Question: I have a problem with my code and I hope you can help me.
I have a form in which you have to select the maximum size of a Disk and the relatives Disk's numbers.
The sum of each disk's numbers can't be greater than the size of the relative disk. (Please see the image)

I tried lot of things but I problems with the form (classes, query etc).
'''
function check_number23() {
let ProjectName = document.getElementById("resultsprojectname").innerHTML;
var sizediskN1 = document.getElementsByClassName("sizediskN1");
var value = Object.keys(sizediskN1).length;
var disksizeN = document.getElementsByClassName("disksizeN");
var disksizeNkey = Object.keys(disksizeN).length;
for (var h = 0; h < value; h++) {
var storagevalue = +sizediskN1[h].value;
}
alert(storagevalue);
for (var j = 0; j < disksizeNkey; j++) {
var storagemax = document.getElementsByClassName("disksizeN")[j].value;
if (storagevalue - storagemax <= 0) {
result = storagevalue + " GiB of Standard Partitions can be used.";
document.getElementsByClassName("negativenumberchecker23")[h].innerHTML = result;
} else {
result = storagevalue + " GiB of Standard Partitions can't be used. Insert a new value.";
alert(result);
sizediskN1[h].value = '0';
}
}
}
'''
'''
<label>Disk Size (GiB)</label> <input class="form-control disksizeO" type='number' min="1" onchange="check_numberDSKSizeO(this)" name='disksizeO[]' oninput="validity.valid||(value='0');" value='0' />
<label>Size (GiB):</label>
<input type='number' min="0" oninput="validity.valid||(value='0' onchange=" check_number23(this) " name='sizediskN1[]' class='sizediskN1 form-control'>
'''
I hope my problem is clear... Please help..
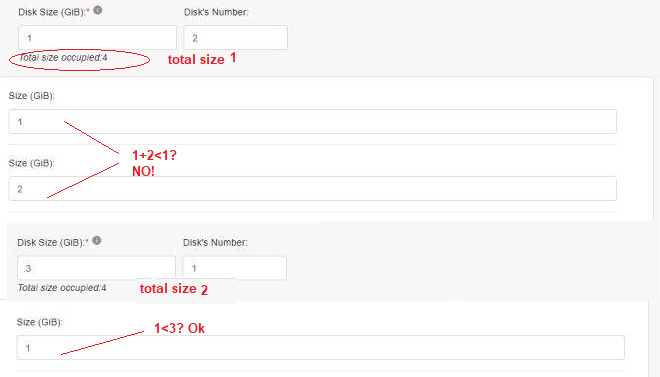
Answer: Here's a little snippet that checks values from two disks, and compares them to the total disk space available.
Please note, that it has to be modified to work with ANY number of size inputs and with ANY number of disks.
'''
const inpDiskSize = document.getElementById('disk-size')
const inpSize1 = document.getElementById('size1')
const inpSize2 = document.getElementById('size2')
let checkDisplay = true
// checking values and returning TRUE/FALSE
const checkValues = (dSize, sizeArr) => {
return dSize >= sizeArr.reduce((a, c) => a + c, 0)
}
// transforming data from UI to the checking function
const changeEvent = (inpDiskSize, inpSizeArr) => {
return checkValues(inpDiskSize.value, inpSizeArr.map(e => Number(e.value) || 0))
}
// displaying text
const displayText = (d) => {
let r = ''
if (d) {
r = "You can have these partitions."
} else {
r = "You can NOT have these partitions."
}
document.getElementById('checkDisplay').textContent = r
}
// change event listener registrations
inpDiskSize.addEventListener('change', function(e) {
displayText(changeEvent(inpDiskSize, [inpSize1, inpSize2]))
})
inpSize1.addEventListener('change', function(e) {
displayText(changeEvent(inpDiskSize, [inpSize1, inpSize2]))
})
inpSize2.addEventListener('change', function(e) {
displayText(changeEvent(inpDiskSize, [inpSize1, inpSize2]))
})
'''
'''
<label>Disk Size (GiB)</label>
<input id="disk-size" class="form-control disksizeO" type='number' min="1" name='disksizeO[]' oninput="validity.valid||(value='0');" value='0' />
<br />
<label>Size1 (GiB):</label>
<input id="size1" type='number' min="0" oninput="validity.valid||(value='0')" name='sizediskN1[]' class='sizediskN1 form-control' />
<br />
<label>Size2 (GiB):</label>
<input id="size2" type='number' min="0" oninput="validity.valid||(value='0')" name='sizediskN1[]' class='sizediskN1 form-control' />
<br />
<br />
<div id="checkDisplay"></div>
'''
# EDIT
I suggested that this should/could be solved differently.
Here's the snippet:
'''
const msgArr = [
'You can NOT have this configiration',
'You can have this configiration'
]
// array of disk objects
const disks = [{
diskId: 0,
maxSize: 5,
rels: [{
size: 1
}, {
size: 2
}],
msg: 'You can have this configiration'
}, {
diskId: 1,
maxSize: 3,
rels: [{
size: 3
}, {
size: 4
}],
msg: 'You can NOT have this configiration'
}]
// displaying the disks (creating an HTML template and
// appending it to the DOM)
function render(disks) {
let html = ''
disks.forEach(disk => {
html += '<h4>DISK ${disk.diskId}</h4>'
html += '<label for="disk-${disk.diskId}">disk-${disk.diskId}<input id="disk-${disk.diskId}" class="size-input" data-diskId="${disk.diskId}" type="number" value="${disk.maxSize}"/></label><br />'
disk.rels.forEach((rel, i) => {
const relId = 'disk-${disk.diskId}-rel-${i}'
html += '<label for="${relId}">${relId}<input id="${relId}" class="disk-rel size-input" data-diskId="${disk.diskId}" data-relId="${i}" type="number" value="${rel.size}"/></label><br />'
})
html += '<br />'
html += '<div class="message">${disk.msg}</div>'
html += '<br />'
})
document.getElementById('disksContainer').innerHTML = html
addEventListenersToInputs('.size-input')
}
// rendering the disks first time
render(disks)
// adding event listeners to input fields
function addEventListenersToInputs(selector) {
const inputs = document.querySelectorAll(selector)
inputs.forEach(e => {
e.addEventListener('change', function(e) {
const diskId = this.getAttribute('data-diskId')
updateValues(diskId, disks)
render(disks)
})
})
}
// checking a single disk
function checkValue(disk) {
return disk.rels.reduce((a, c) => a + Number(c.size), 0) <= disk.maxSize
}
// mutate the disks object
function updateValues(diskId, disks) {
const els = document.querySelectorAll('[data-diskId="${diskId}"]')
const disk = disks.find(e => {
return Number(e.diskId) === Number(diskId)
})
els.forEach(el => {
if (el.getAttribute('id') === 'disk-${disk.diskId}') {
disk.maxSize = el.value
} else {
disk.rels[Number(el.getAttribute('data-relId'))].size = el.value
}
})
disk.msg = msgArr[Number(checkValue(disk))]
}
'''
'''
<div id="disksContainer"></div>
'''
The main difference with the previous solution is that the disks are note set in the DOM, but they are "kept" in a JavaScript array of objects. The HTML displayed is a JS "template" that is appended to the DOM - you can change it easier (the JS is not fully decoupled from the DOM, though).
This solution works with ANY number of disks containing ANY number of related partitions.
The code may be a bit longer than the first solution and seem to have more complexity, but it's because the HTML was put in the JS, and it had to work with multiple/any number of disks.
# EDIT 2
And then there's something completely different: a modern JS framework.
## VueJS
'''
Vue.component('disk', {
props: ['disk'],
data() {
return {
valid: 1,
msg: [
'You can NOT have this configuration.',
'You can have this configuration.'
]
}
},
template: '
<div>
<button @click="$emit('remove-disk', disk.id)">REMOVE DISK</button><br />
<input type="number" :value="disk.maxSize" @change="setValue($event.target.value, 0)"/><button @click="addRel()">Add rel</button><br />
<div :key="rel.id" v-for="rel in disk.rels">
<input type="number" :value="rel.size" @change="setValue($event.target.value, rel.id)"/><button @click="removeRel(disk.id, rel.id)">REMOVE THIS REL</button>
</div><br />
{{msg[valid]}}
</div>',
methods: {
setValue(val, relId) {
const emitVal = {
val: val,
diskId: this.disk.id,
relId: relId
}
this.$emit('set-value', emitVal)
this.valid = this.checkValues()
},
checkValues() {
return Number(this.disk.rels.reduce((a, c) => {
return a + Number(c.size)
}, 0) <= this.disk.maxSize)
},
addRel() {
this.$emit('add-rel', this.disk.id)
},
removeRel(diskId, relId) {
this.$emit('remove-rel', {
diskId,
relId
})
this.valid = this.checkValues()
}
}
})
new Vue({
el: "#app",
data: {
disks: []
},
methods: {
addDisk() {
const newDisk = {
id: Date.now(),
maxSize: 0,
rels: []
}
this.disks.push(newDisk)
},
addRel(id) {
this.disks.find(e => e.id === id)
.rels.push({
id: Date.now(),
size: 0
})
},
removeDisk(id) {
this.disks = this.disks.filter(e => e.id !== id)
},
removeRel({
diskId,
relId
}) {
const disk = this.disks.find(e => e.id === diskId)
disk.rels = disk.rels.filter(e => e.id !== relId)
},
setValue({
val,
diskId,
relId
}) {
const disk = this.disks.find(e => e.id === diskId)
if (relId === 0) {
disk.maxSize = val
} else {
const rel = disk.rels.find(e => e.id === relId)
rel.size = val
}
}
}
})
'''
'''
<script src="https://cdnjs.cloudflare.com/ajax/libs/vue/2.5.17/vue.js"></script>
<div id="app">
<button @click="addDisk">ADD DISK</button>
<div v-for="disk in disks">
<disk :key="disk.id" :disk="disk" @add-rel="addRel($event)" @set-value="setValue($event)" @remove-disk="removeDisk($event)" @remove-rel="removeRel($event)" />
</div>
</div>
'''
This is fully dynamic : handles any number of disks with any number of partitions.
# EDIT 3
I added the and functions - as asked for in a comment below.